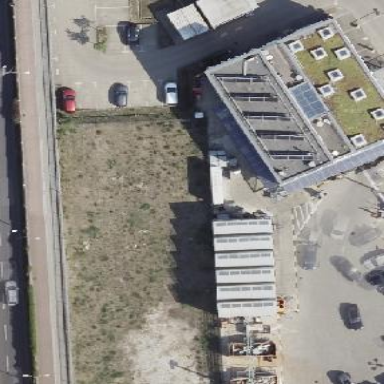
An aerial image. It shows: Industrial building with flat roof.